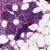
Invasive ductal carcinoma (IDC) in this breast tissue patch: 1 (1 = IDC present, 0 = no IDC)